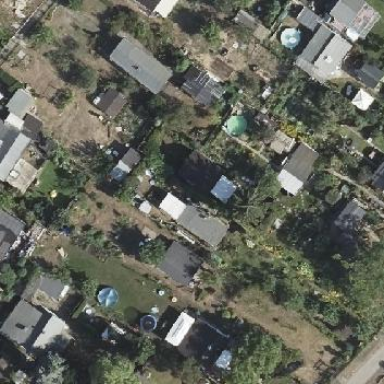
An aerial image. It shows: Plot in the allotments.